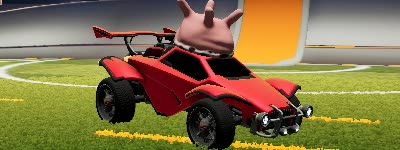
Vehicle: octane